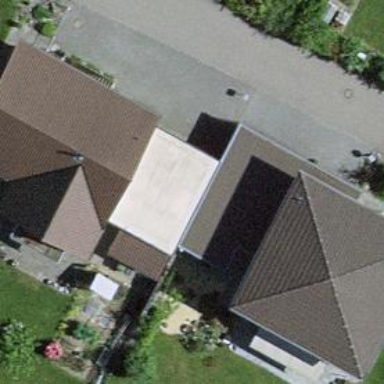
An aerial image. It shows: Garage.